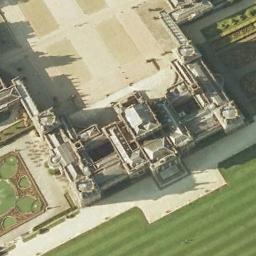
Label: palace